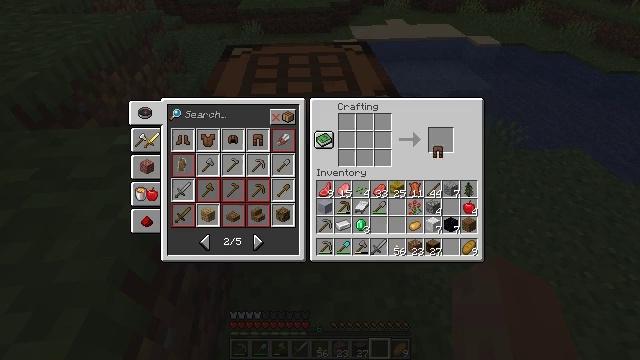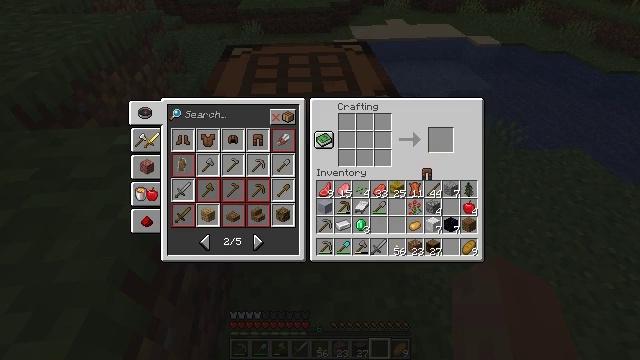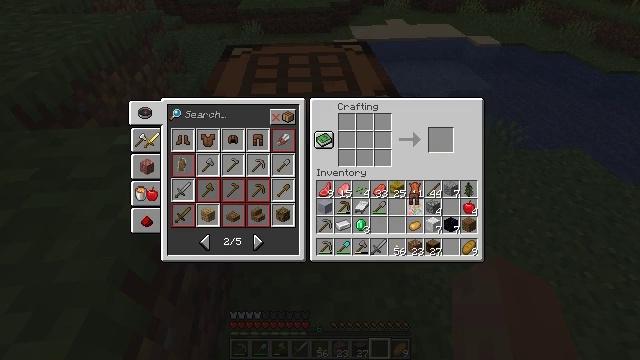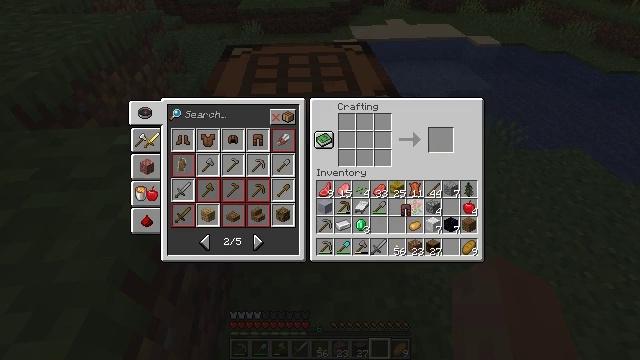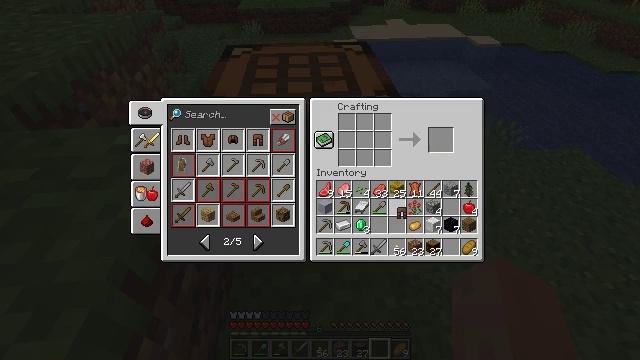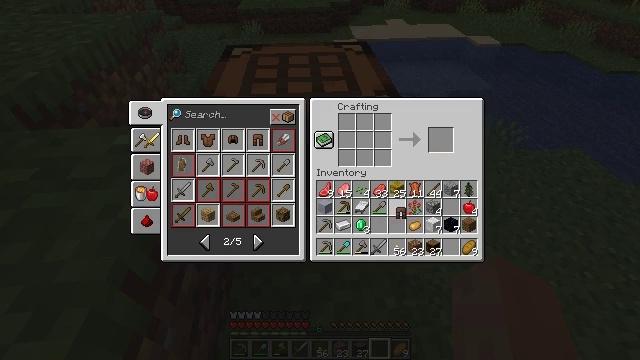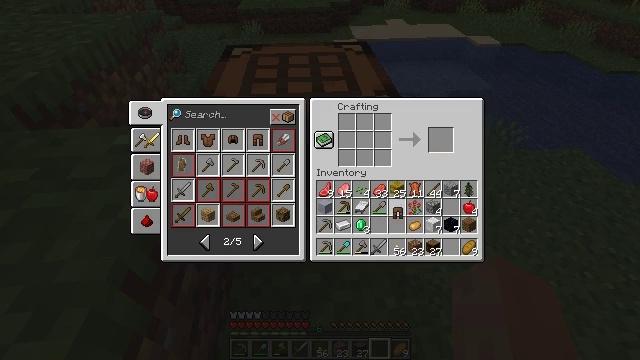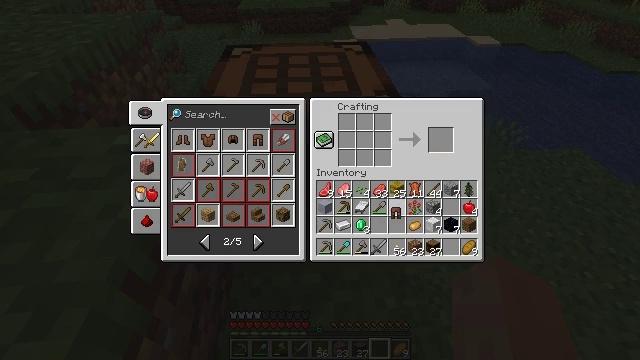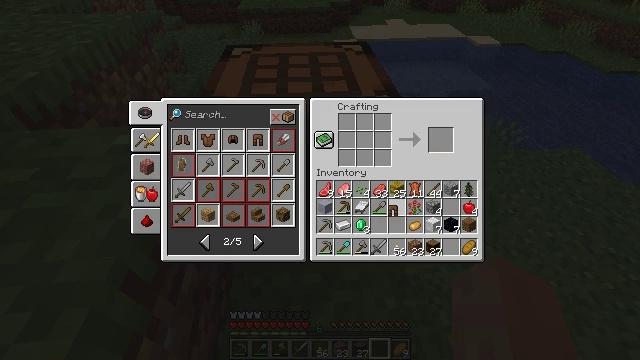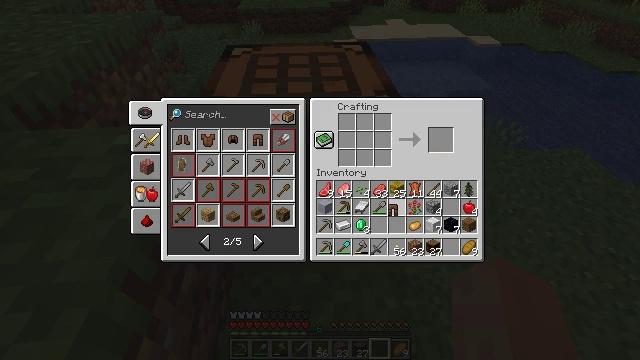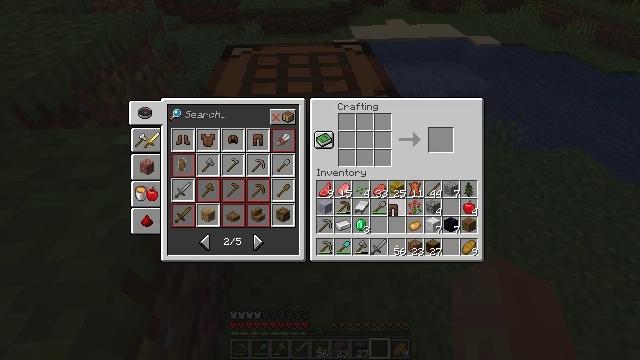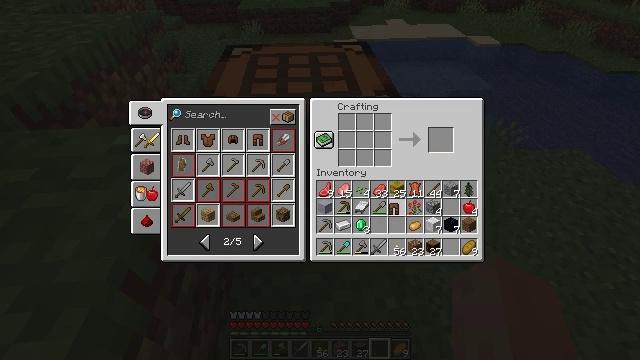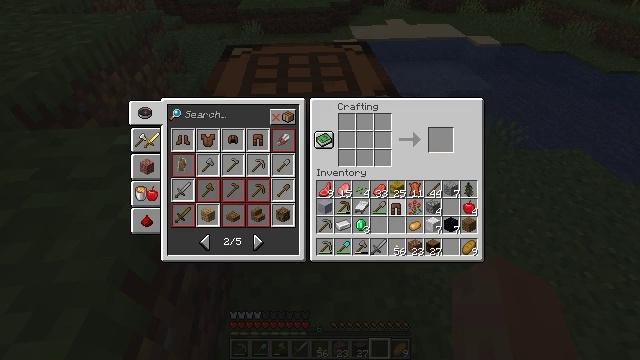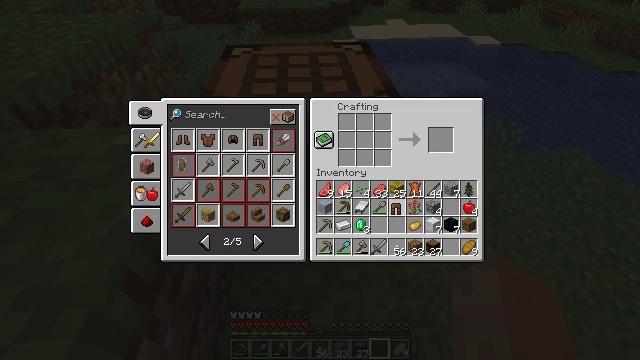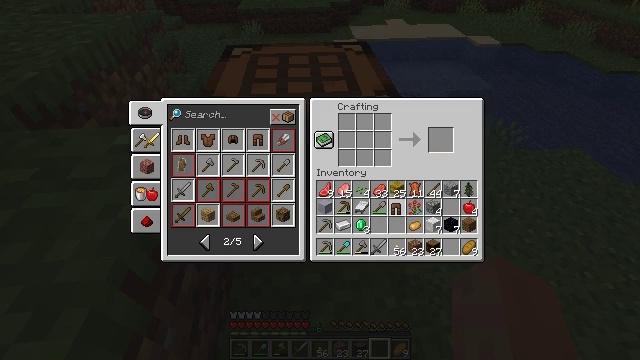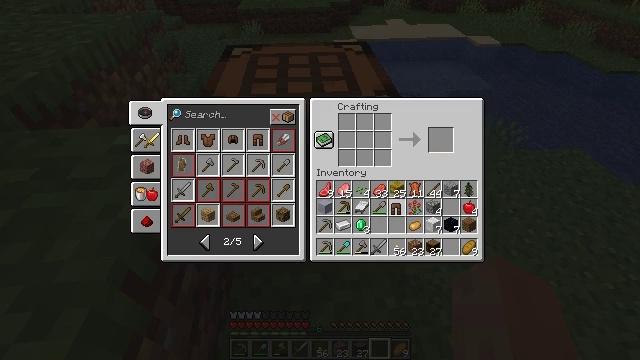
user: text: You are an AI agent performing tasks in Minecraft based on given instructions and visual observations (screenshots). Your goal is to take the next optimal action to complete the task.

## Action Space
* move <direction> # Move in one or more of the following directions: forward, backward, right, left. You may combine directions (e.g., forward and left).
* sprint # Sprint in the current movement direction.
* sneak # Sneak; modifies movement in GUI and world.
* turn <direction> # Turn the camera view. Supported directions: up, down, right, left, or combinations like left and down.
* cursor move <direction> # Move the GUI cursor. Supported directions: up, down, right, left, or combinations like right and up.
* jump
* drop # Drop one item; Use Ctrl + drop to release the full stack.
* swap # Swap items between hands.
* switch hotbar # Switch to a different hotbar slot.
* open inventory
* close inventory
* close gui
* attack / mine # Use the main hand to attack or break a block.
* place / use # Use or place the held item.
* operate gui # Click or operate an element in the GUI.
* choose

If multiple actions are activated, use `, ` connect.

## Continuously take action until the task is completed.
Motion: motion action
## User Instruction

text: Get leather boots using leather in the crafting table.
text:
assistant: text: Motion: cursor move left and down, open gui
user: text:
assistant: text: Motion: cursor move left and down
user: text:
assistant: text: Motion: cursor move left and down
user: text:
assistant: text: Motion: no_op
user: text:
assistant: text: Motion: no_op
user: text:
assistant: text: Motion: no_op
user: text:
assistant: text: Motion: no_op
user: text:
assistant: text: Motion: no_op
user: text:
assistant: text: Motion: no_op
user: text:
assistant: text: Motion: no_op
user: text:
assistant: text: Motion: no_op
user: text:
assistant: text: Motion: no_op
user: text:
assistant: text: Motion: operate gui
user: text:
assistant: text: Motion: operate gui
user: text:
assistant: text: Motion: operate gui
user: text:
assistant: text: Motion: no_op
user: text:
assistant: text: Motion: no_op
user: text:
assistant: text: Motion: cursor move left and up
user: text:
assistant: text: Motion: cursor move left and up
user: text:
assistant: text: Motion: cursor move left and up
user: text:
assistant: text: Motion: cursor move left and up
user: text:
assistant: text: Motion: cursor move left
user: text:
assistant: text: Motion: cursor move left
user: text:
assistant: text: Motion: cursor move left
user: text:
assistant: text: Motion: cursor move left
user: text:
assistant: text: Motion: cursor move left
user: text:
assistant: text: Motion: cursor move left
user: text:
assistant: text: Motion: cursor move left
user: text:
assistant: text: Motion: no_op
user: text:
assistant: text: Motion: no_op